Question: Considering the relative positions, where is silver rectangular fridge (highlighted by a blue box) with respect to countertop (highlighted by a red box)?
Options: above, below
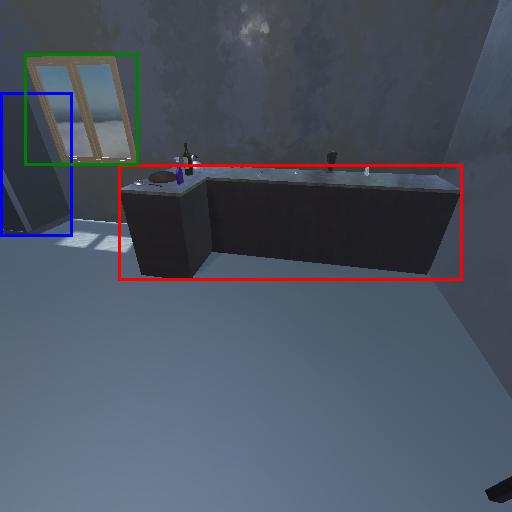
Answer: above